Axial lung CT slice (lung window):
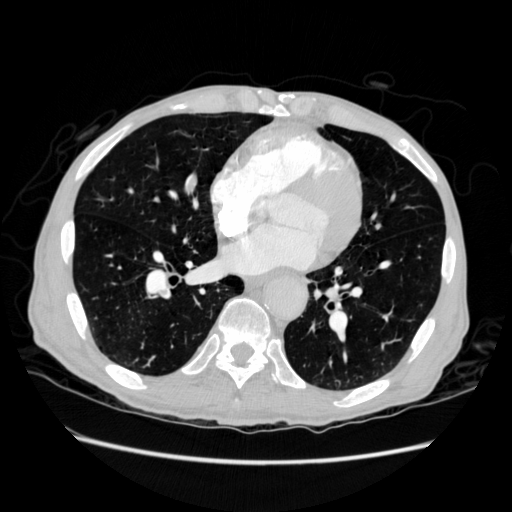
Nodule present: no